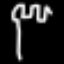
Label: fork